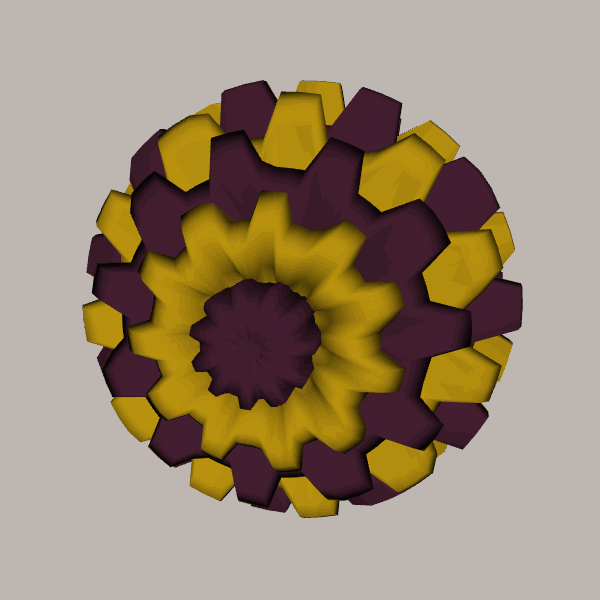
Background: light